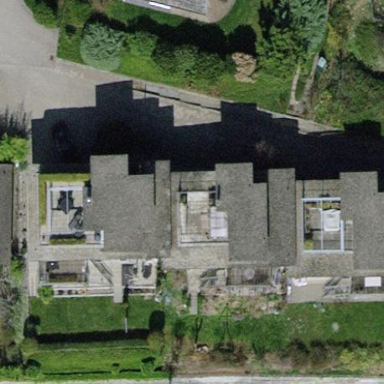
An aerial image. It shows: Terrace building.